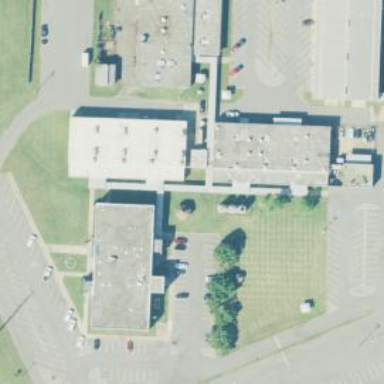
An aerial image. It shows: School.